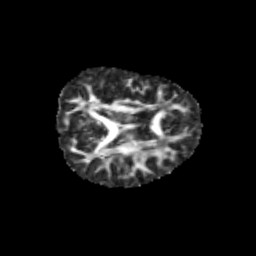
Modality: FA
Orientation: axial
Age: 9
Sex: female
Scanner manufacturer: siemens
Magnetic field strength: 3 T
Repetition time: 3.8 s
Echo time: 0.07 s